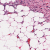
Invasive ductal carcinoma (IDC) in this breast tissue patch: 1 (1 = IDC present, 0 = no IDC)